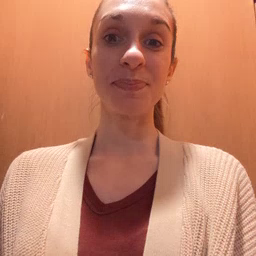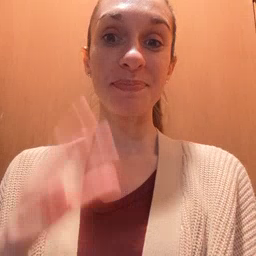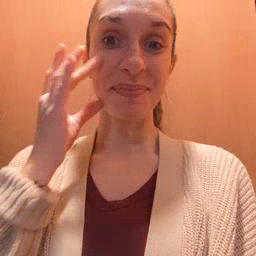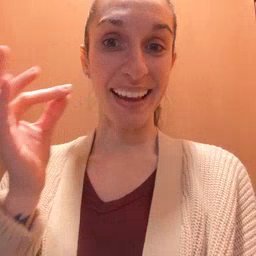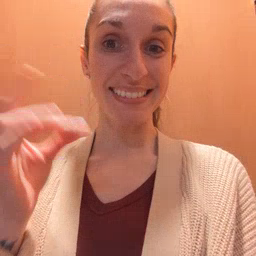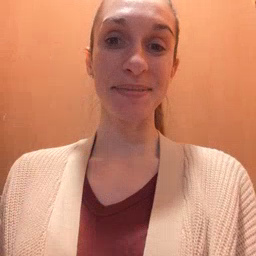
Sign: cat